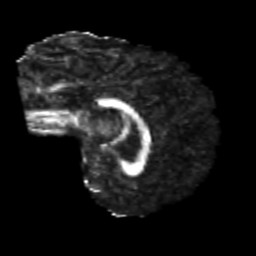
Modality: FA
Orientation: sagittal
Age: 22
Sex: male
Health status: healthy
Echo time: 0.074 s